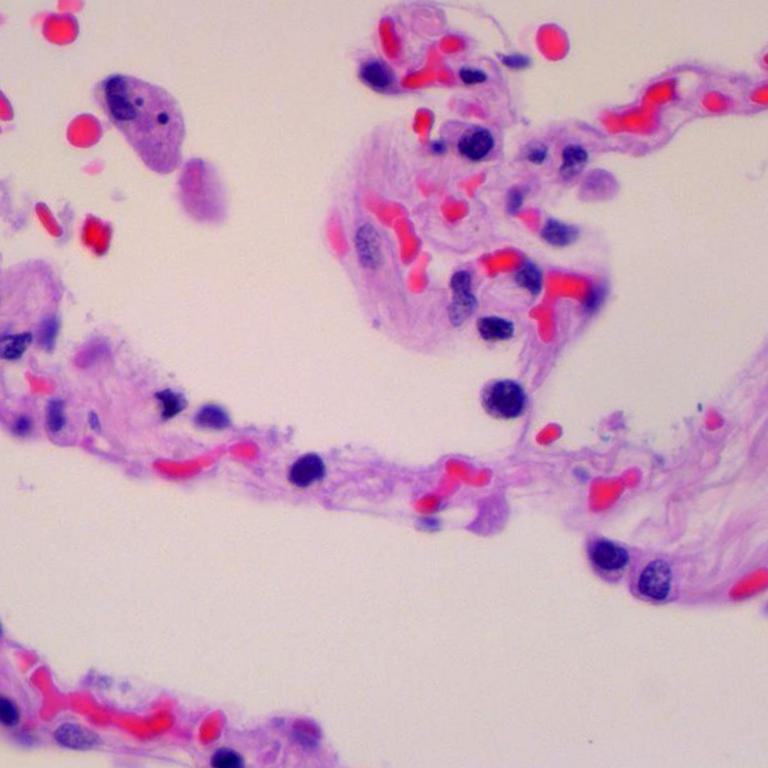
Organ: lung
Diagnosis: benign